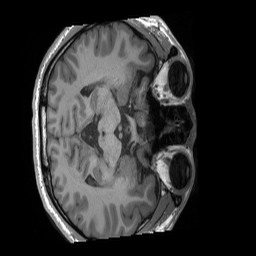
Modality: T1w
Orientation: axial
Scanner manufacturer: siemens
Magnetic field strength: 3 T
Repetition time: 2.4 s
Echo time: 0.00224 s